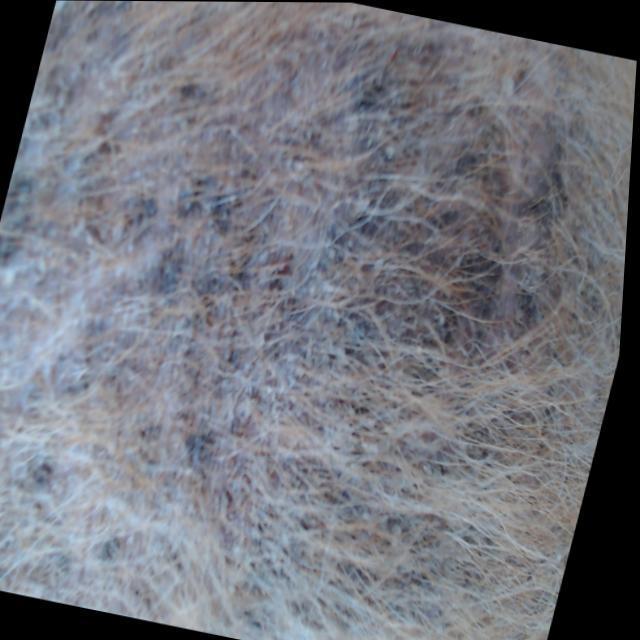
Canine demodicosis (Demodex mange) — caused by Demodex canis mites. Presents with alopecia, follicular papules, pustules, and comedones. Often localized on face and forelimbs.